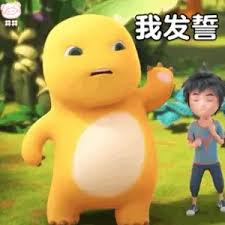
Label: nailong